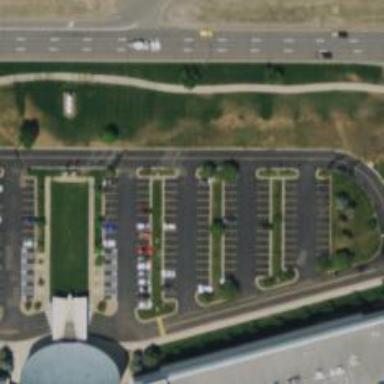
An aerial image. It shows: Parking space is available.